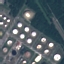
Land use / land cover class: Industrial